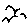
Label: bird